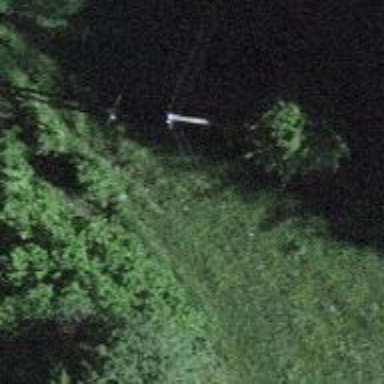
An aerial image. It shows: Power pole.